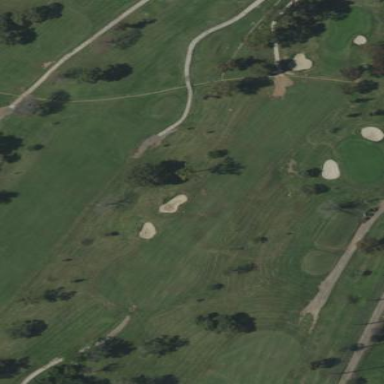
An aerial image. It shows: Scenic golf fairway.